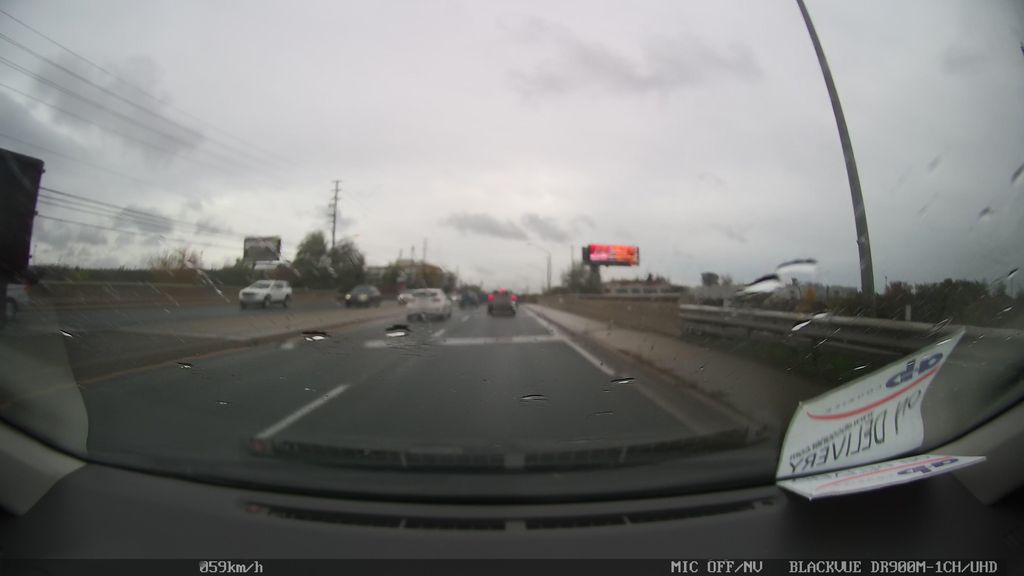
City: toronto